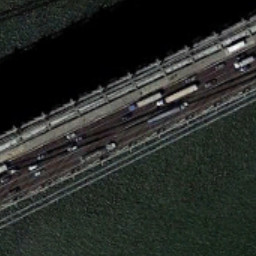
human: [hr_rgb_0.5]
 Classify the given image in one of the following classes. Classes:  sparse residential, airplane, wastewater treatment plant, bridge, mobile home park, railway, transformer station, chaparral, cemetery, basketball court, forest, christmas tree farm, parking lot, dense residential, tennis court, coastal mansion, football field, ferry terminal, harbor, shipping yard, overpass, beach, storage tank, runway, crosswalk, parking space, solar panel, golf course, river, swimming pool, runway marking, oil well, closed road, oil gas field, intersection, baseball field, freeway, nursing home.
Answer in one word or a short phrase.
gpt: bridge